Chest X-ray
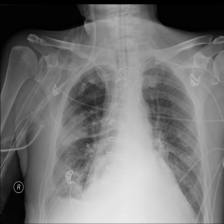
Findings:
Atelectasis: negative
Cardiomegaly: negative
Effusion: negative
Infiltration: negative
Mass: negative
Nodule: negative
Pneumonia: negative
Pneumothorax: negative
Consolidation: positive
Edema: negative
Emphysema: negative
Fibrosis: negative
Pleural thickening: negative
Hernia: negative